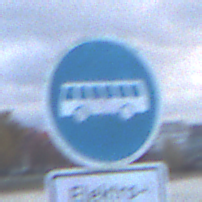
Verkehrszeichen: Busssonderstreifen
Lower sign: BesondereFahrzeugeUndTransportgueter11
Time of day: SunriseSunset
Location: Outdoor (Suburban)
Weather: PartlyCloudy
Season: NotSpecified
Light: Natural